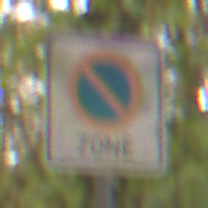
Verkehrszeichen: BeginnEingeschraenktesHalteverbotZone
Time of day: Midday
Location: Outdoor (Nature)
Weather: Overcast
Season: NotSpecified
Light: Natural